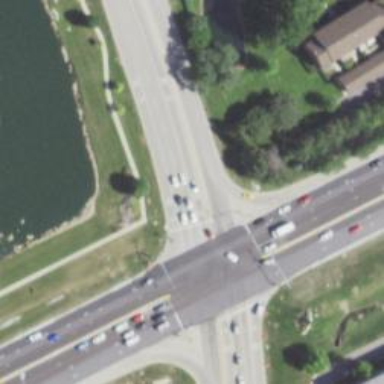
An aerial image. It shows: Primary link road with asphalt surface.